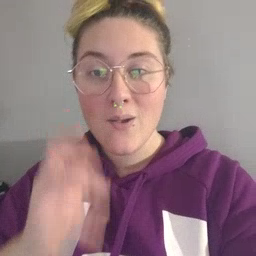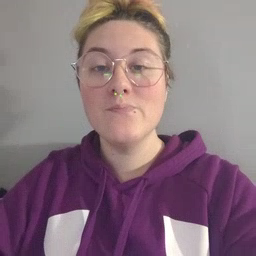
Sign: radio